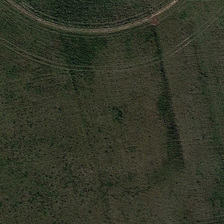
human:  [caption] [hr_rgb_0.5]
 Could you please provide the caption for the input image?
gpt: it is a large piece of green meadow .

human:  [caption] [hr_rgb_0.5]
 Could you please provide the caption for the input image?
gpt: it is a large piece of green meadow .

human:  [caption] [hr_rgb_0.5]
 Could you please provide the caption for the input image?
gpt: it is a large piece of green meadow .

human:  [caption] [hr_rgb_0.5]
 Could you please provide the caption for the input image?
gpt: it is a large piece of green meadow .

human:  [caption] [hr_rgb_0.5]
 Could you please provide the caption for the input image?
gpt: it is a large piece of green meadow .